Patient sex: F
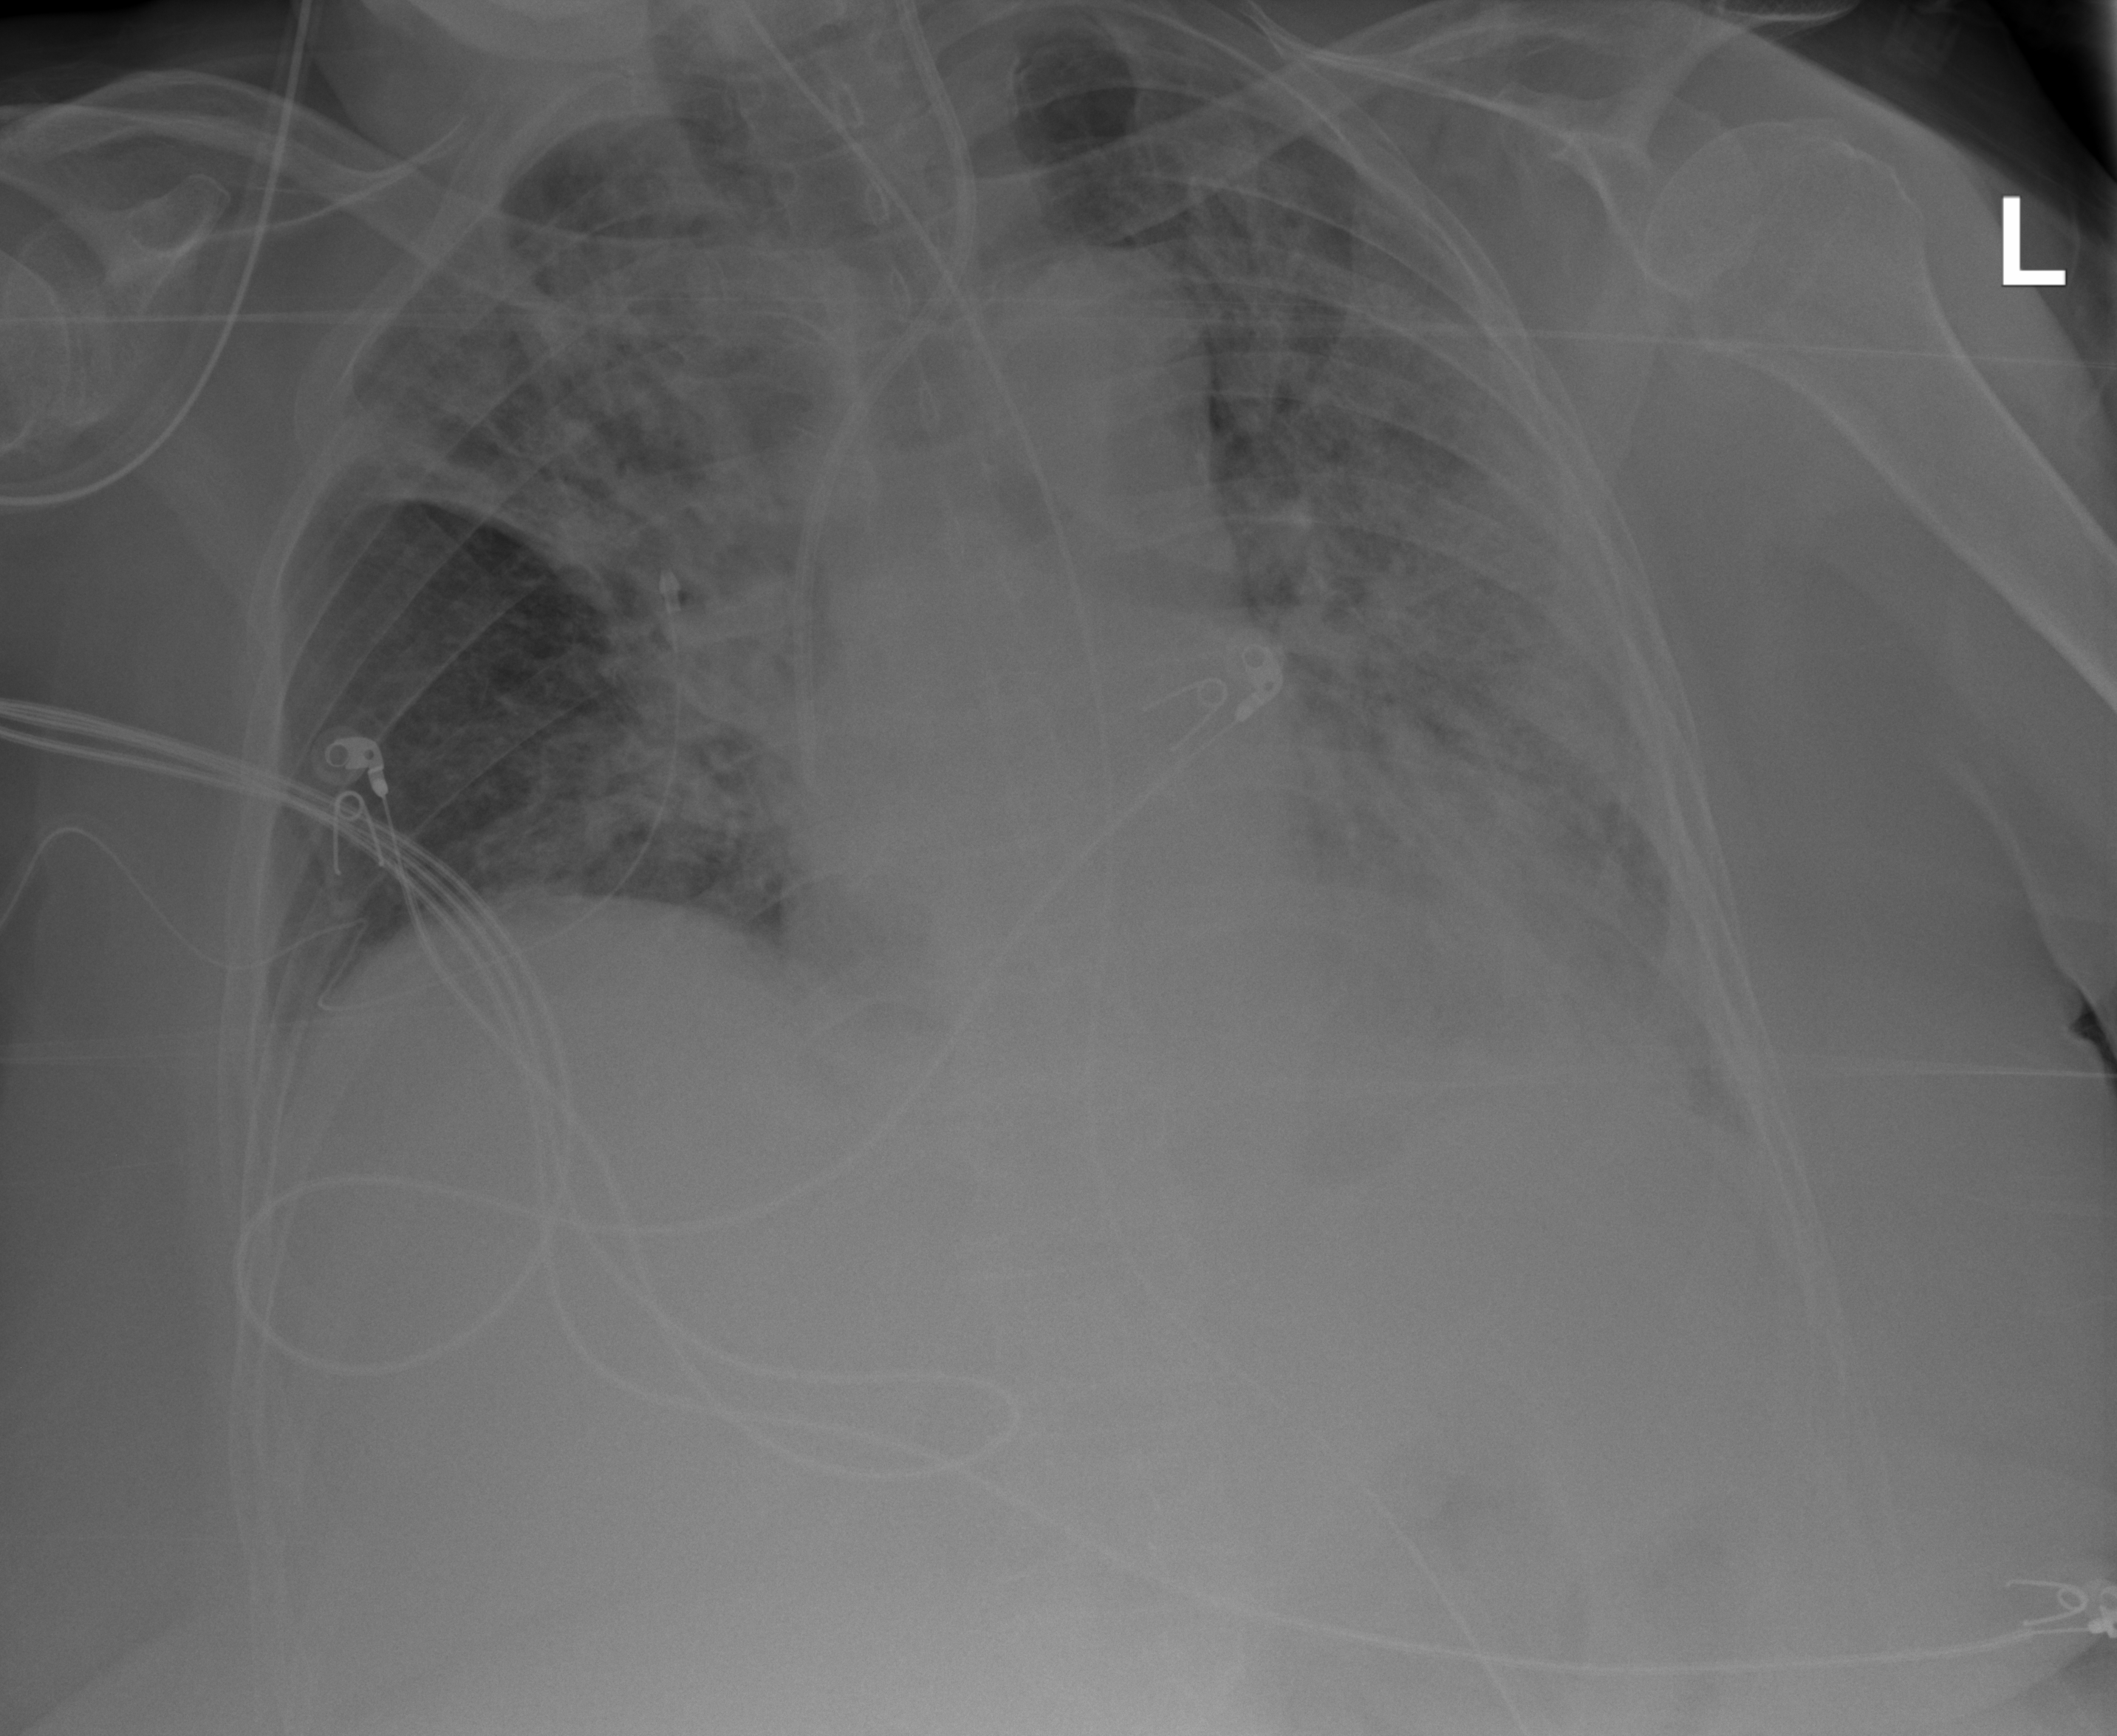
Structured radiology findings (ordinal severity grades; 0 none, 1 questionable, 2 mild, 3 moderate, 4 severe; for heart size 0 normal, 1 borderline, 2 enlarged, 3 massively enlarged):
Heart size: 0
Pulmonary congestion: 1
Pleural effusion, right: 0
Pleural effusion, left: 1
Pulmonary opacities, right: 3
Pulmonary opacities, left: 3
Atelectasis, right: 2
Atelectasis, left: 2